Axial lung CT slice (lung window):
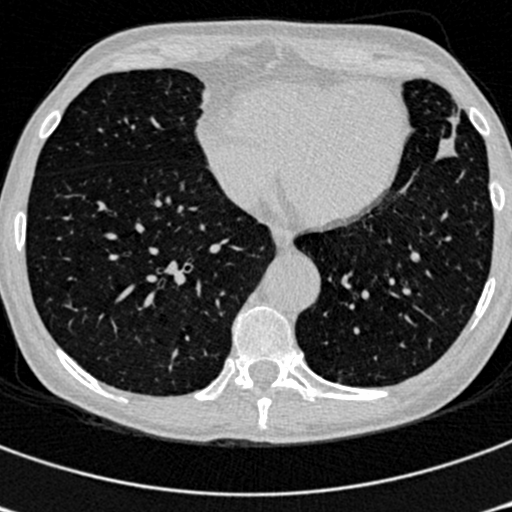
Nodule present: no